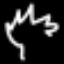
Label: leaf